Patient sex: M
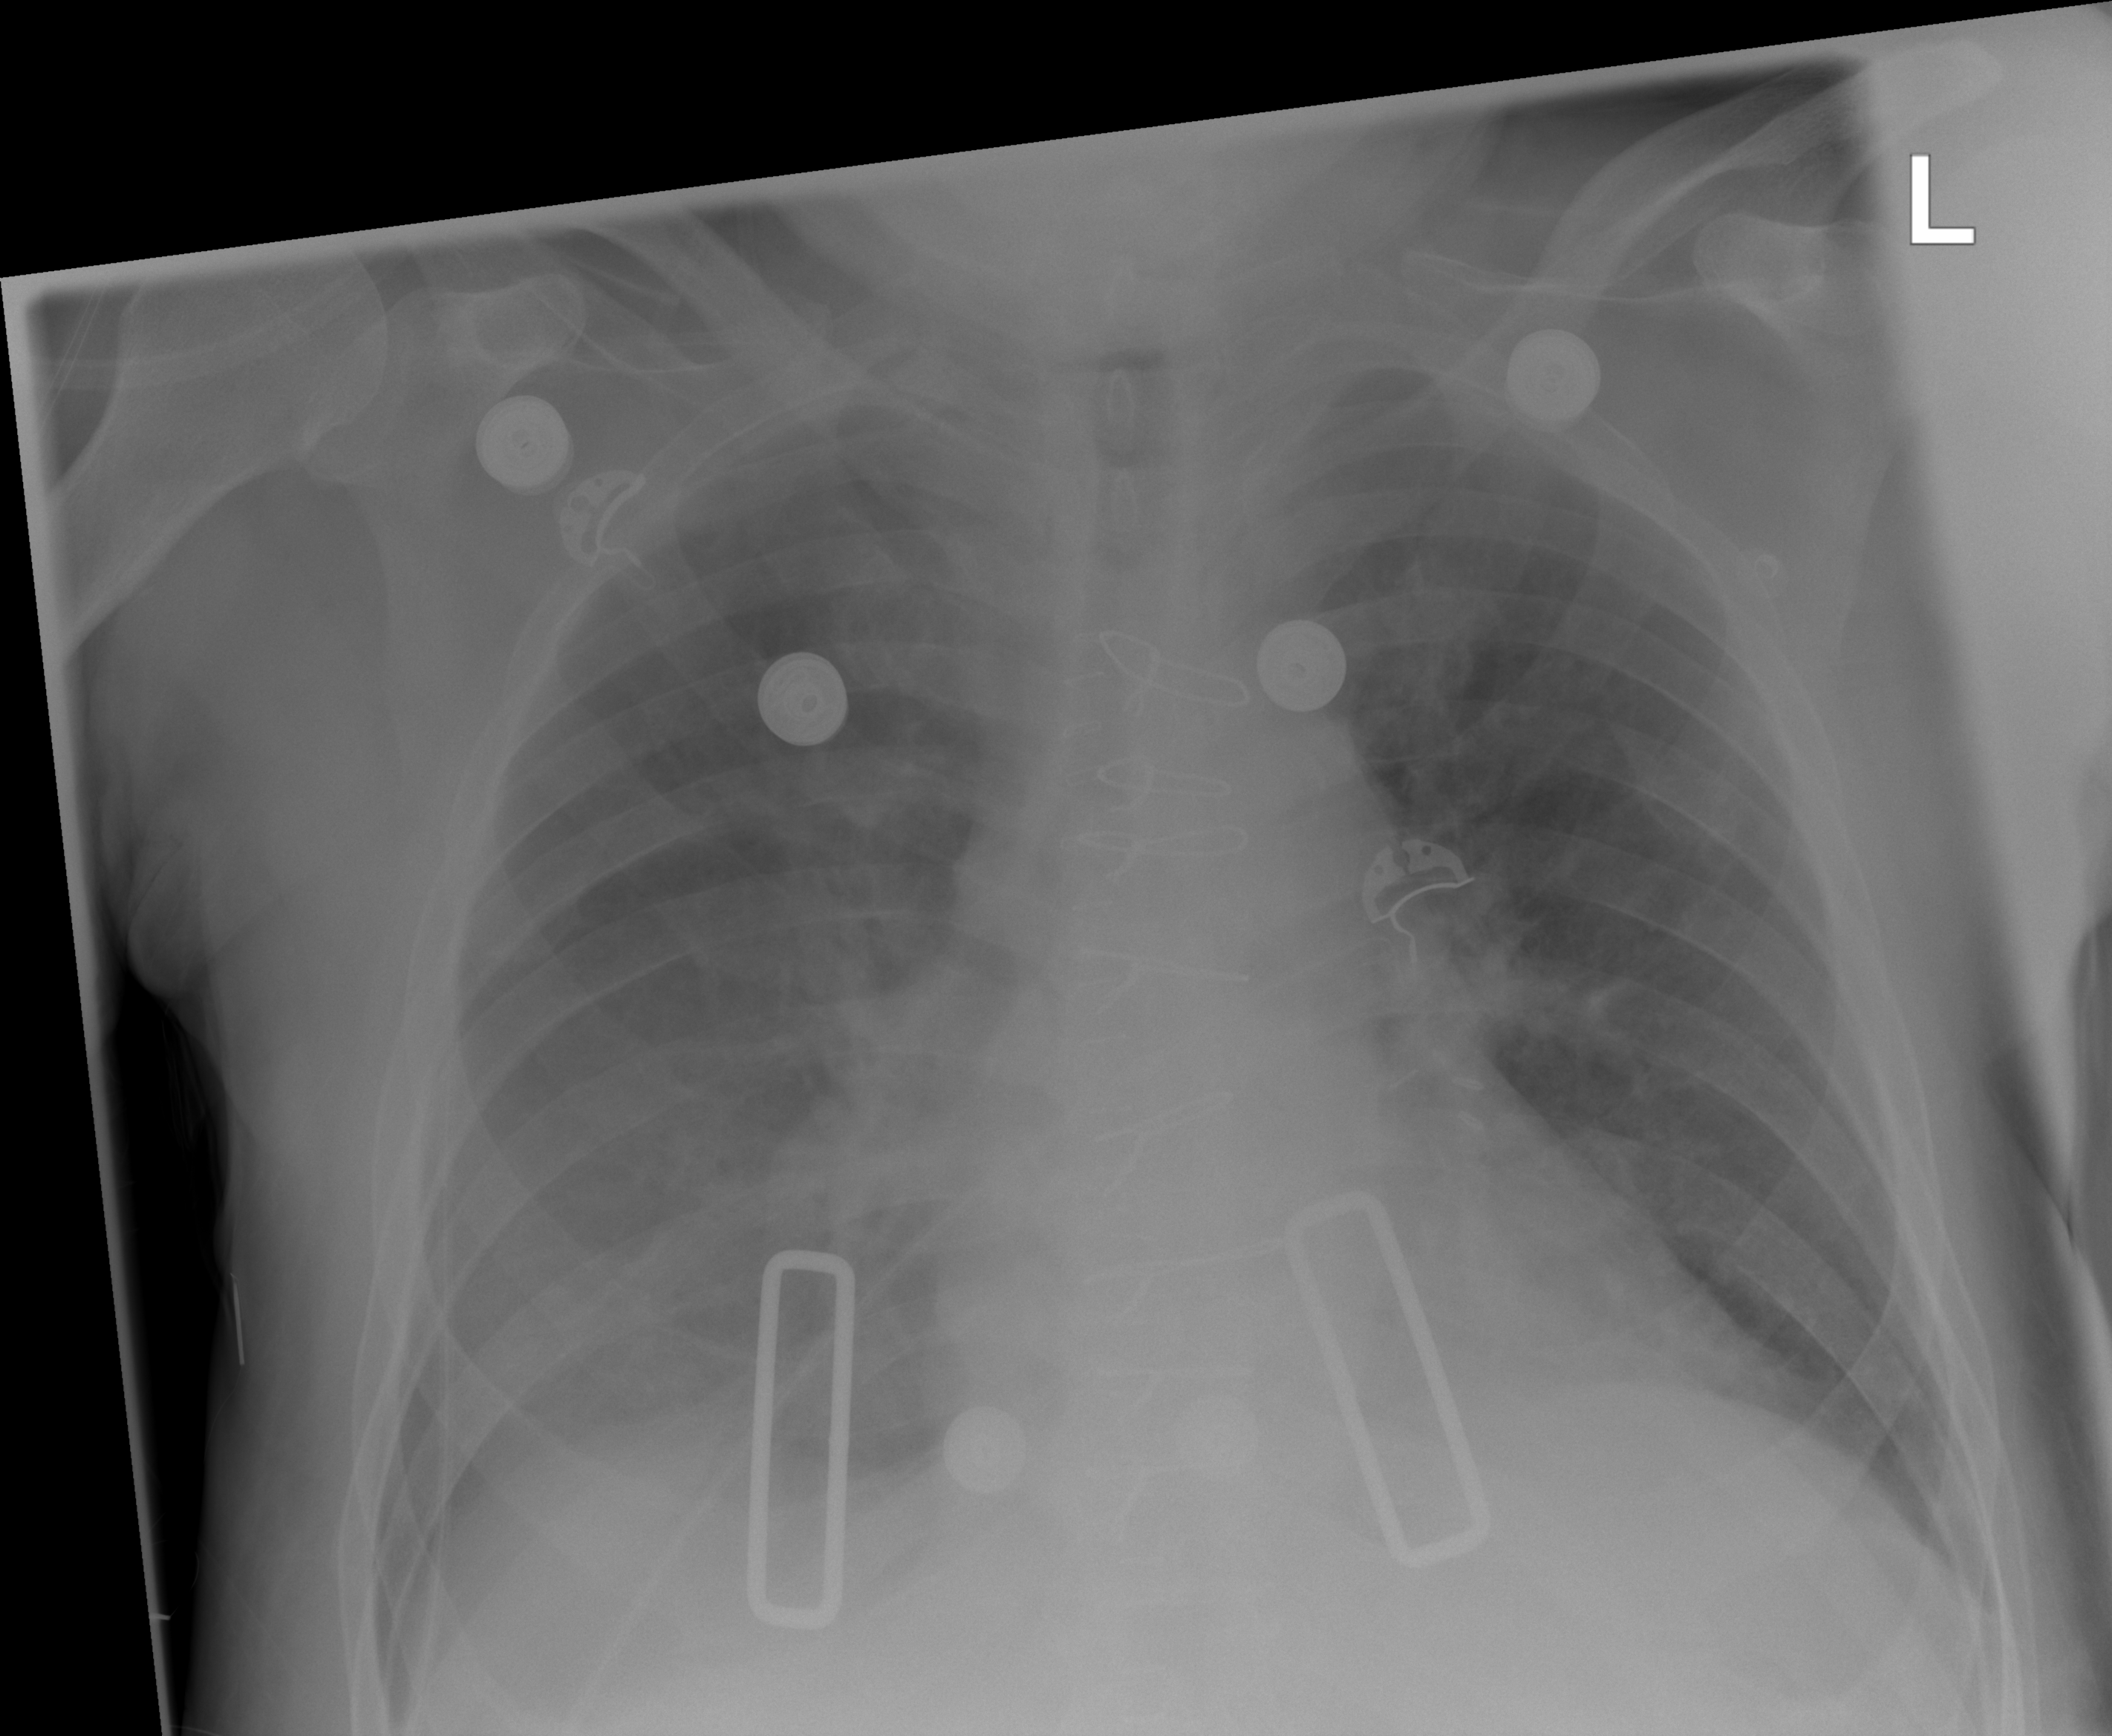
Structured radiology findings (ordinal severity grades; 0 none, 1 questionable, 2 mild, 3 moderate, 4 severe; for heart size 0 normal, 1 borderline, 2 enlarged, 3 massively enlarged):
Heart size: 2
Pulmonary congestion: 0
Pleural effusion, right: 2
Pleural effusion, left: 2
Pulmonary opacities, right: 0
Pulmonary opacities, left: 0
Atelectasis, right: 2
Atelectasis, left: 2